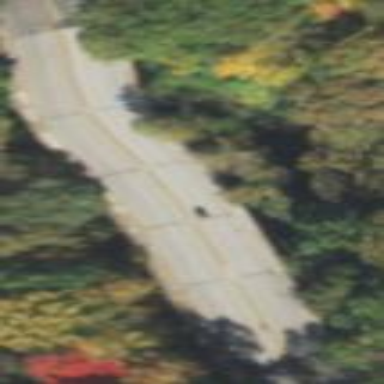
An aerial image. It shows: Bridge with beam structure.